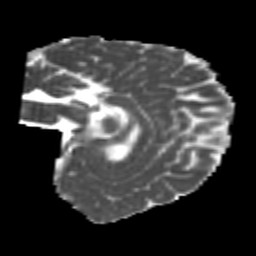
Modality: MD
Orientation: sagittal
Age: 24
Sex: male
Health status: healthy
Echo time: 0.074 s